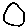
Label: circle